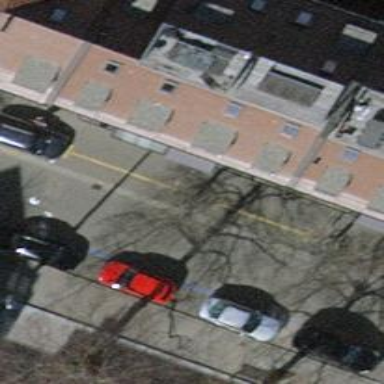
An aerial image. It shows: Parking lane for vehicles.